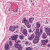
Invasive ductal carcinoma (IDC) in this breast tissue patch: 0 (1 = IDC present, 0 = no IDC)